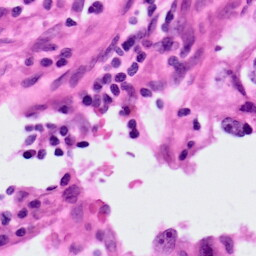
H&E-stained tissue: Lung